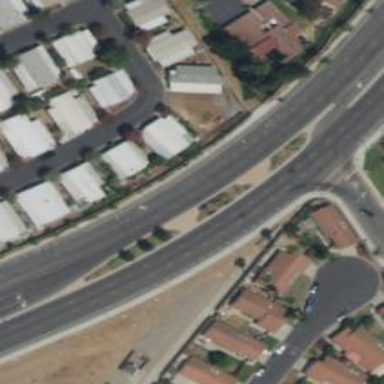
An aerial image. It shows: Primary highway with separate asphalt sidewalks.